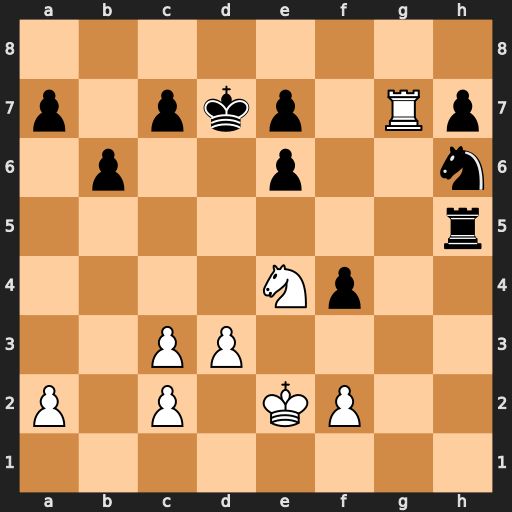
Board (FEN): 8/p1pkp1Rp/1p2p2n/7r/4Np2/2PP4/P1P1KP2/8
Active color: w
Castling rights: -
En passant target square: -
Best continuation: Nf6+ Kd6 Nxh5